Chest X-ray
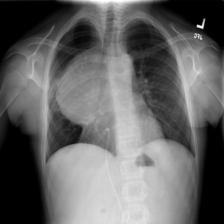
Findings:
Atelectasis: negative
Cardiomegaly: negative
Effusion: negative
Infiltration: negative
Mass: negative
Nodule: negative
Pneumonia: negative
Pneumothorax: negative
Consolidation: negative
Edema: negative
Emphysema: negative
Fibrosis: negative
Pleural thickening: negative
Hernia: negative